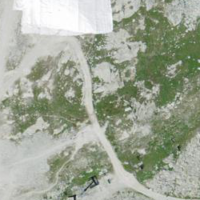
EUNIS habitat code: 48
Species observed at this site:
Montifringilla nivalis
Larix decidua